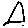
Label: triangle